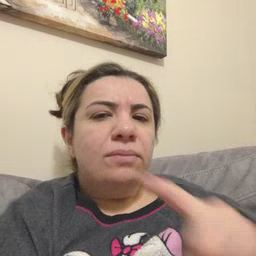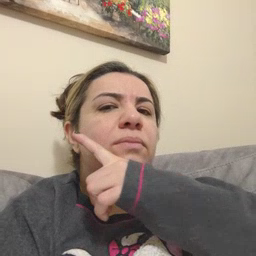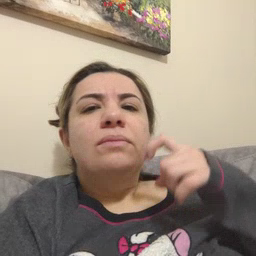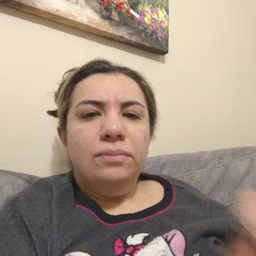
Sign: dryer